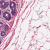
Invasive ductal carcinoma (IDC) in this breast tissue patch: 0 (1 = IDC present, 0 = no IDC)